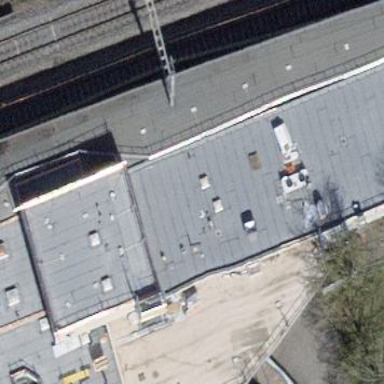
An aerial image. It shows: Train station building.